Field crop: maize
Growth stage: 2
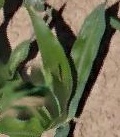
Species: maize